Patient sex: M
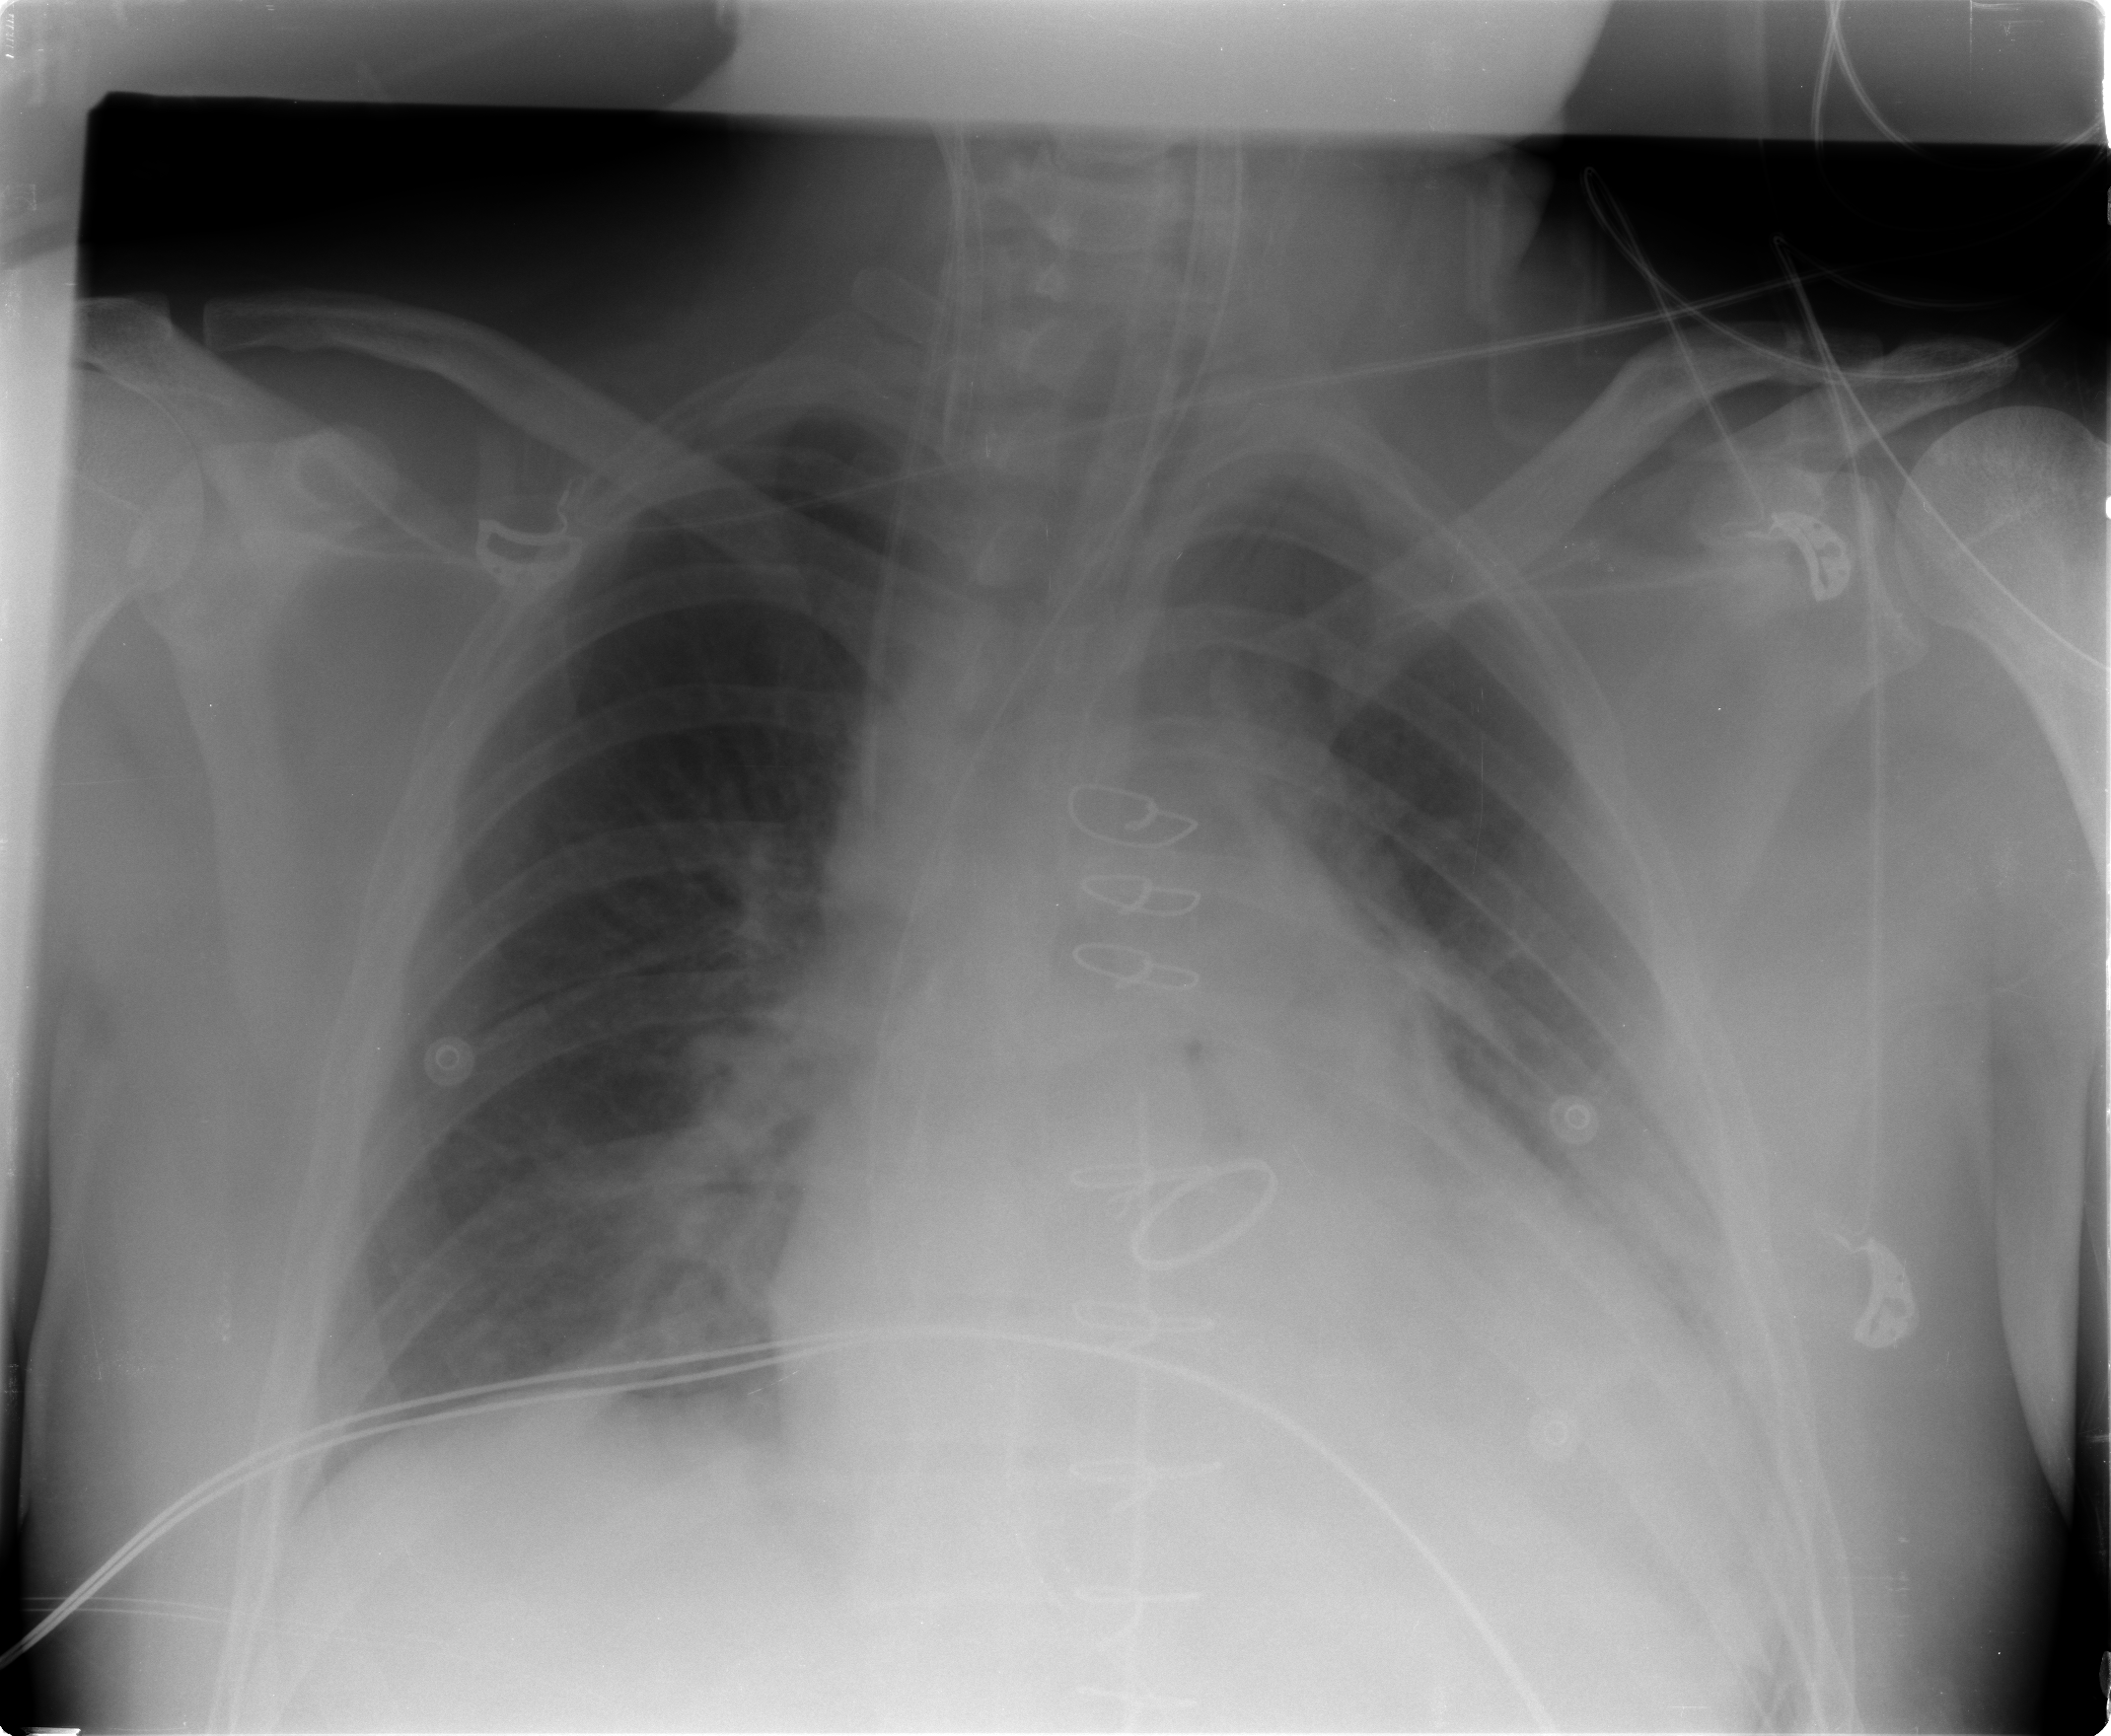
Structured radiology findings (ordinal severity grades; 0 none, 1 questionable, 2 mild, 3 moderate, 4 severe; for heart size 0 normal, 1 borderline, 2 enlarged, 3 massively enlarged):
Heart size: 2
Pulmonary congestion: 2
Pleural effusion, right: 0
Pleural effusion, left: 2
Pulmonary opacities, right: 2
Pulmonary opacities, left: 2
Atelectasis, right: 2
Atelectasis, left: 2